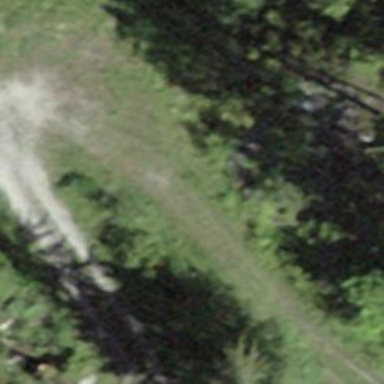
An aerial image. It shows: Path.